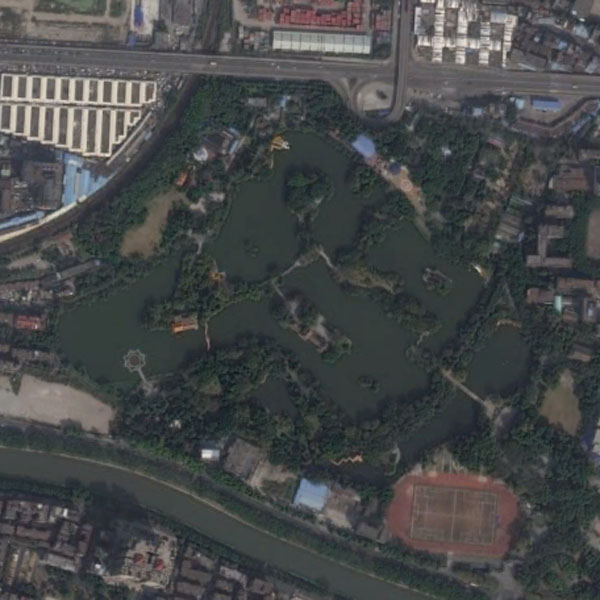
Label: Park